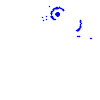
Particle: pion